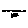
Label: fish